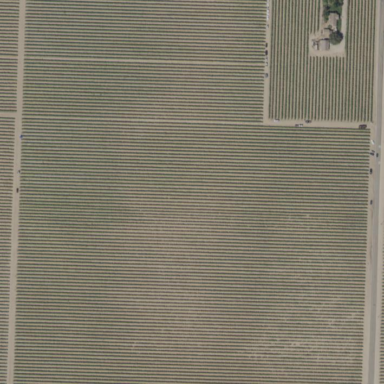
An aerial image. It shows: Vineyard.